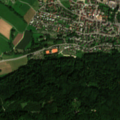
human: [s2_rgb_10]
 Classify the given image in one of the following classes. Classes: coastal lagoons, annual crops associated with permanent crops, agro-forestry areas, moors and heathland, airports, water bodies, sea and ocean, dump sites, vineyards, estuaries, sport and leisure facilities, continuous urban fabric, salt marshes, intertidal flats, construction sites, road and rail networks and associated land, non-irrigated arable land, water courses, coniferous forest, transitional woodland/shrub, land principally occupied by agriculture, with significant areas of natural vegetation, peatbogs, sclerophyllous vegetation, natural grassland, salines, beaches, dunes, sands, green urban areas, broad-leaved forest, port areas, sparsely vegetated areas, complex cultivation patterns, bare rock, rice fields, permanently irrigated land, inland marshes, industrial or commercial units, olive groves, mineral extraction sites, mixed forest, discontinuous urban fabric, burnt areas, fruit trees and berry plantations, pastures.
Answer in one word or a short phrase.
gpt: discontinuous urban fabric, non-irrigated arable land, mixed forest